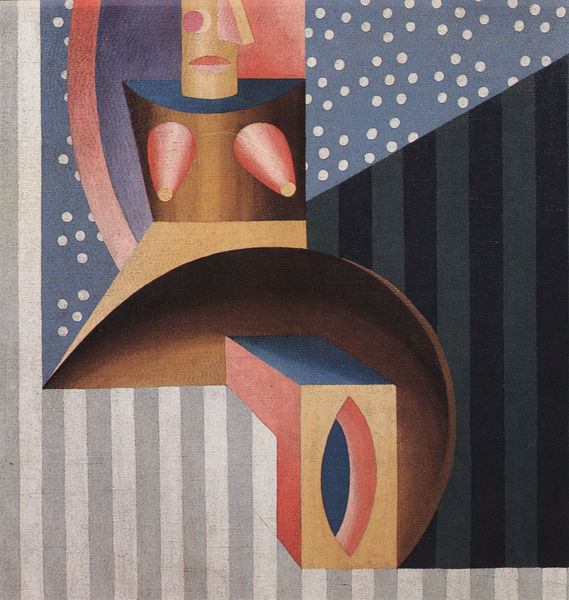
Titel: Costruzione geometrica di donna
Künstler: Fortunato Depero
Institution: Privatsammlung
Schlagwörter: blau, himmel, schatten, weiß, gelb, kubismus, kubistisch, ocker, braun, brust, busen, frau, grau, licht, mund, nase, orange, schwarz, rot, beige, muster, rock, augen, gesicht, mensch, portrait, porträt, öl, auge, figur, oval, rund, brüste, flagge, abstrakt, modern, formen, tapete, weiblich, gestreift, streifen, brustwarze, punkte, kegel, clown, sterne, sternenhimmel, punkt, würfel, halbkreis, quader, fantasie, titten, formalismus, kegelstumpf, kegelstümpfe, funktionalität, lindner